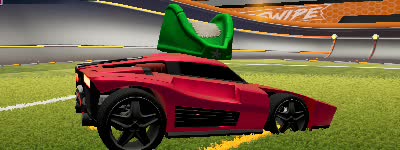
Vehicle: breakout